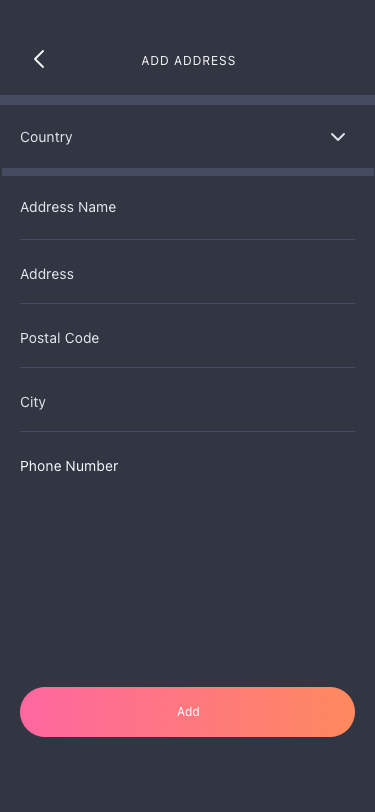
Text in this UI design:
Phone Number
City
Postal Code
Address
Address Name
Country
ADD ADDRESS